Question: In my app I have a 'UITabBarController' in which I give custom selected/unselected images in my 'AppDelegate' as follows:
'''
UIImage *selectedImage = [UIImage imageNamed:@"home-tab-selected"];
UIImage *unselectedImage = [UIImage imageNamed:@"home-tab"];
UITabBar *tabBar = tabController.tabBar;
UITabBarItem *item1 = [tabBar.items objectAtIndex:0];
[item1 setFinishedSelectedImage:selectedImage withFinishedUnselectedImage:unselectedImage];
'''
The images I have are 100x100, much larger than the normal tab bar items. All works well, and my images are placed nicely and look great.
The issue I am having is that the frame of the underlaying 'UITabBarButton' remains 76x48, leaving only a small portion of my tabs 'touchable'. (Image below with a border around the frame)

To attempt to fix this, in my subcalssed 'UITabBarController' 'viewDidLoad', I go through each 'UITabBarButton', and set the frame as follows:
'''
for (UIView* subView in self.tabBar.subviews)
{
if ([subView isKindOfClass:NSClassFromString(@"UITabBarButton")])
{
[subView setFrame:CGRectMake(subView.frame.origin.x, subView.frame.origin.y, 100, 100)];
}
}
'''
After I do that, I log the frames and they do change-- BUT the frame never changes in my tab bar-- I still only see and can touch in the smaller red box.
Is this because Apple does not allow you to change these frames or am I doing something wrong here?
Any help apperciated! Thanks!
EDIT:
In the end I just ended up making my tab images smaller. I found a height of 70px still picks up most touches.
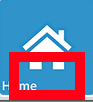
Answer: The layout of your 'UITabBarController''s view might change after loading: Additional 'UITabBarItem's could be added, of the user could switch to landscape orientation.
Before iOS 6, there wasn't a way to configure complex layouts. Since 'UITabBar' is a very old class, it's most likely doing its work in the 'layoutSubviews' method.
You could subclass 'UITabBar' and override said method, but if you go that far, you might want to think about creating your own tab bar, which in the end is just a 'UIView' with a few 'UIButton's.